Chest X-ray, PA view. Patient: 64 years old, sex M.
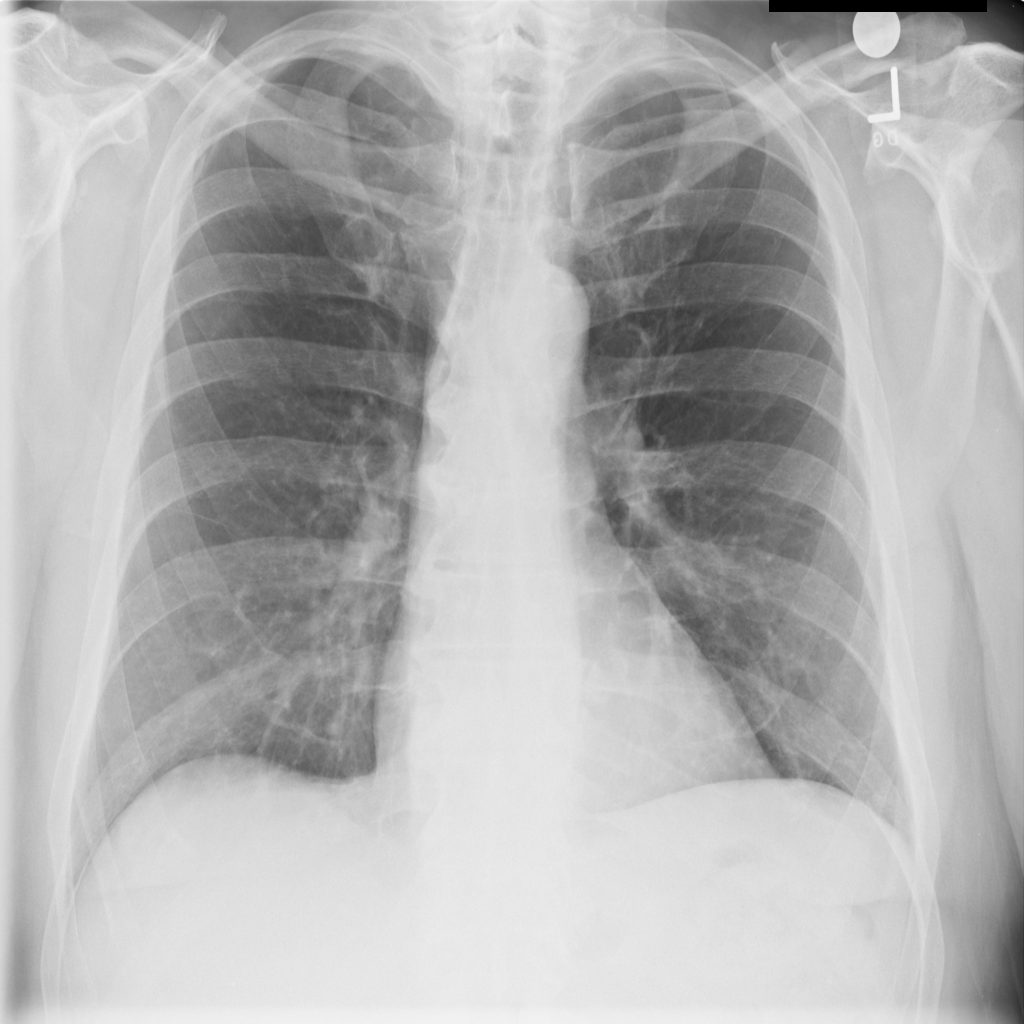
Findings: No Finding